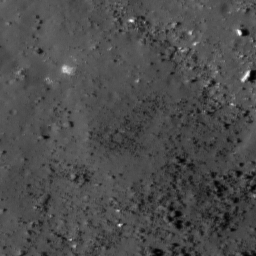
Host type: background_regolith
Lunar coordinates: latitude nan, longitude nan